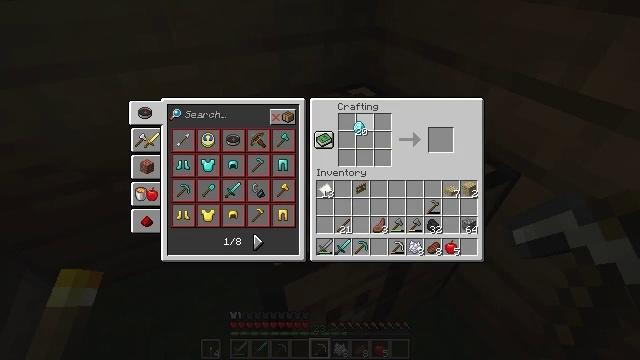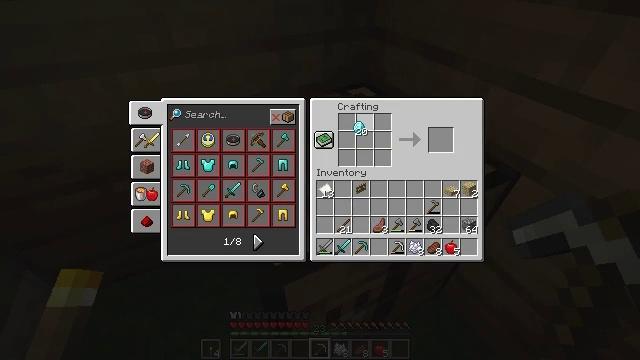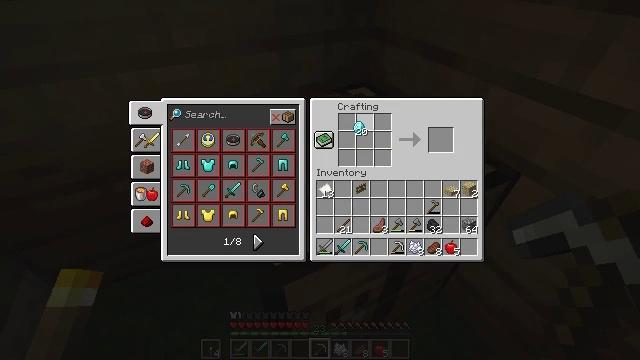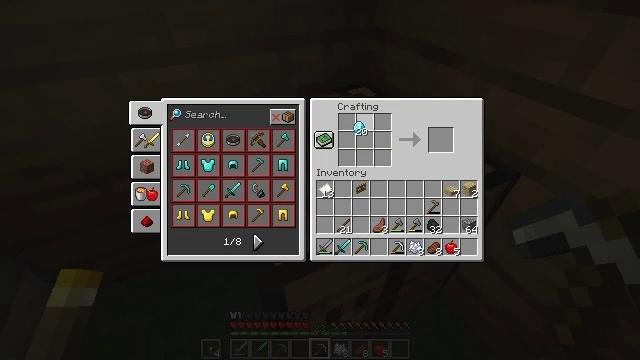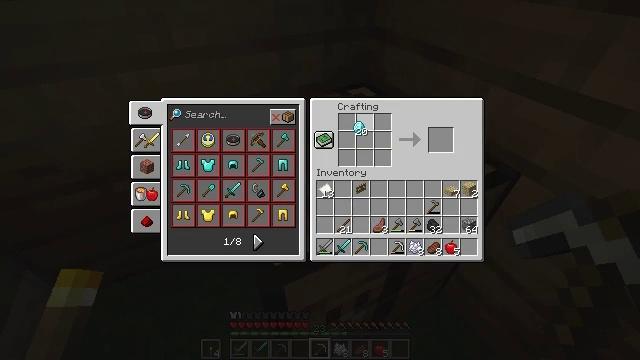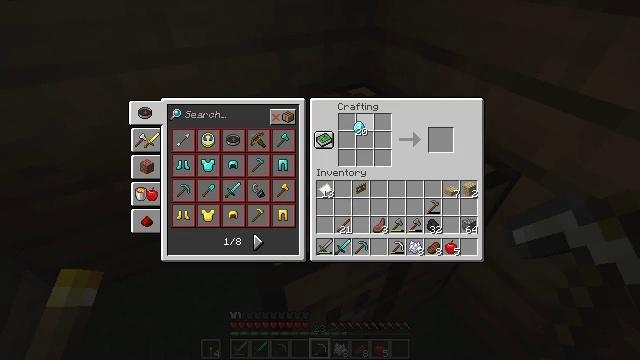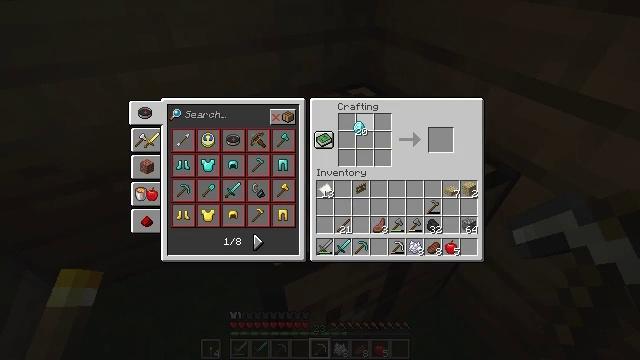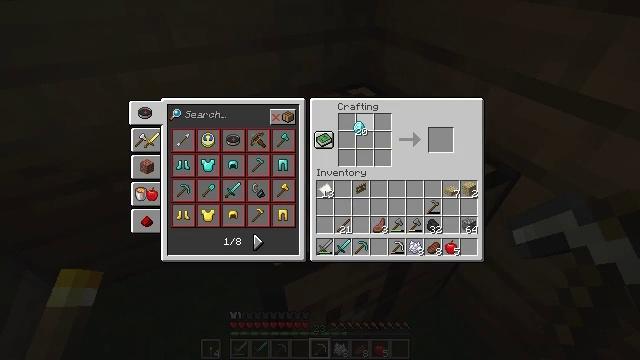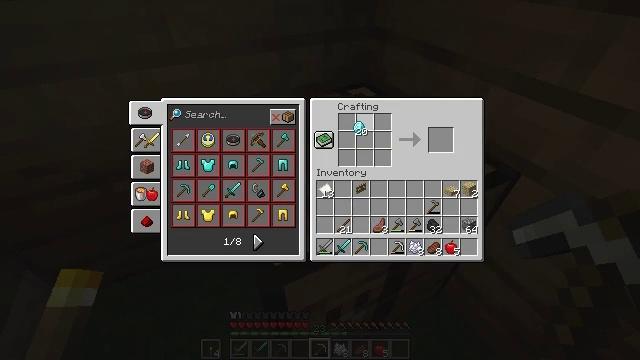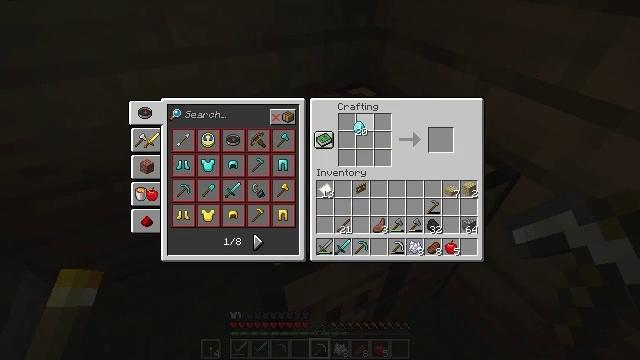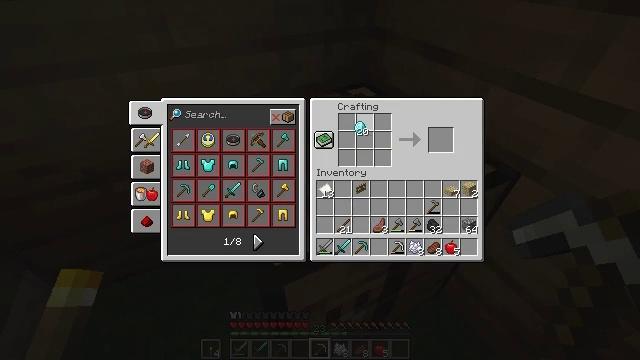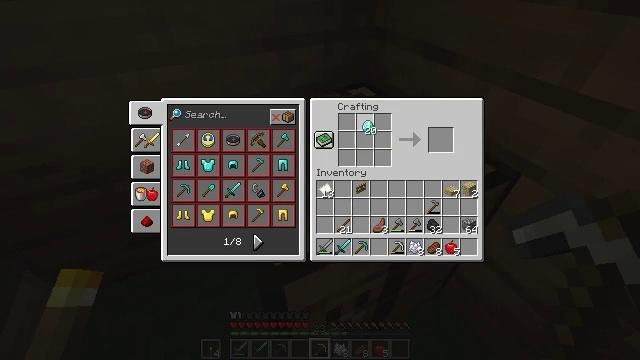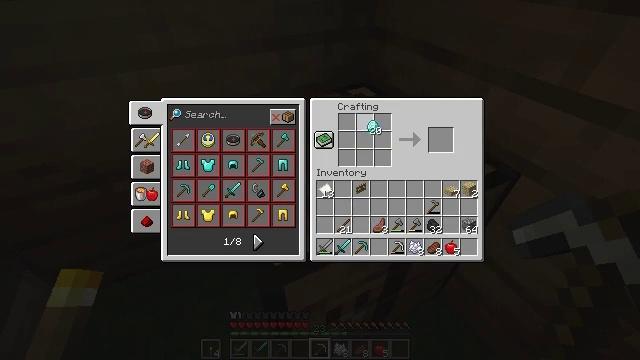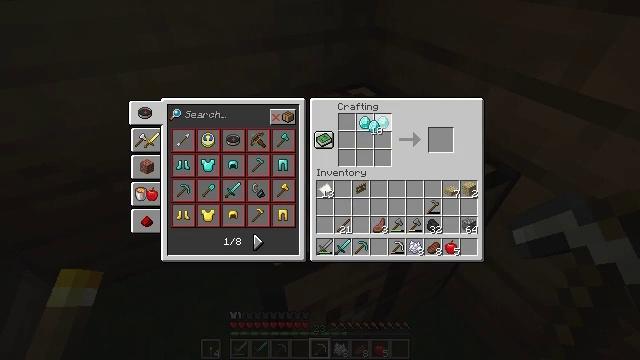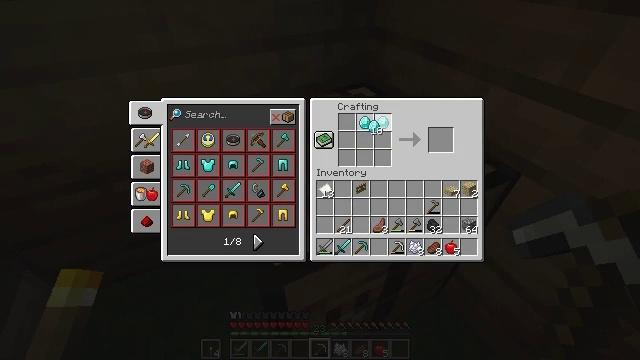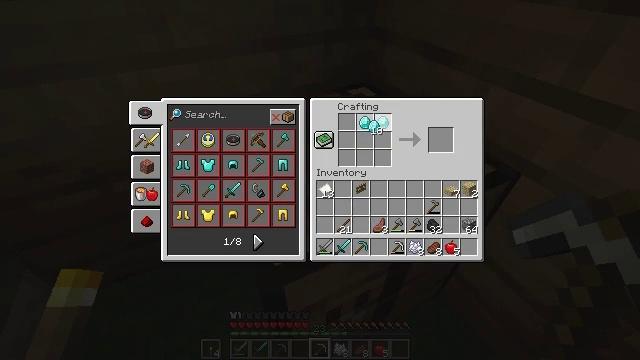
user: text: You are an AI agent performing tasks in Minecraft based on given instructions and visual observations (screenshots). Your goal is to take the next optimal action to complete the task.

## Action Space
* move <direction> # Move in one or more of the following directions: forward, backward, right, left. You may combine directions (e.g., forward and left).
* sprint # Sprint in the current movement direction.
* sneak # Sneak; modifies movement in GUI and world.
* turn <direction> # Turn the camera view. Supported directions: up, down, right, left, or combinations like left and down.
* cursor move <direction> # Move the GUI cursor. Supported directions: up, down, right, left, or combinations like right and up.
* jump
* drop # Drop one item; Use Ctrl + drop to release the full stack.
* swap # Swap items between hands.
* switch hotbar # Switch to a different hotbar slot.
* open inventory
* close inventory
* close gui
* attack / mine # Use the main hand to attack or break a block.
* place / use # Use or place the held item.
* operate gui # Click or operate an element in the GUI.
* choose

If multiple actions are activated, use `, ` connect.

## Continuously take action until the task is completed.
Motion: motion action
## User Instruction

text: Create a diamond axe with diamonds and sticks.
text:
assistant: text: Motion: no_op
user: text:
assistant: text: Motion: no_op
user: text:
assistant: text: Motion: no_op
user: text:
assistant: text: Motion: no_op
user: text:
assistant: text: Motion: no_op
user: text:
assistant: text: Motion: no_op
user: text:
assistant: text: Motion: choose
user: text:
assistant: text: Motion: choose
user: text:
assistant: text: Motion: choose
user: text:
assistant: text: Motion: choose
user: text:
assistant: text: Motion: cursor move right, choose
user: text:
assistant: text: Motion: choose
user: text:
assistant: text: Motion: choose
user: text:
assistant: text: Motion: choose
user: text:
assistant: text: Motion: choose
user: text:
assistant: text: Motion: choose
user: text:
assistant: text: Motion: choose
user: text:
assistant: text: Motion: choose
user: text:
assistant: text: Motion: choose
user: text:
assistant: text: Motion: choose
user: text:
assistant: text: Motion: choose
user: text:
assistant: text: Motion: choose
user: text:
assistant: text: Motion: choose
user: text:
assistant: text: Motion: choose
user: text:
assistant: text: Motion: choose
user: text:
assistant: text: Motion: choose
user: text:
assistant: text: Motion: choose
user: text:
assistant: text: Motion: choose
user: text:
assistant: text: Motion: choose
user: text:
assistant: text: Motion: no_op